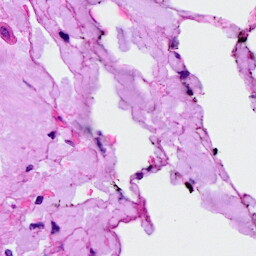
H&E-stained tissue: Breast